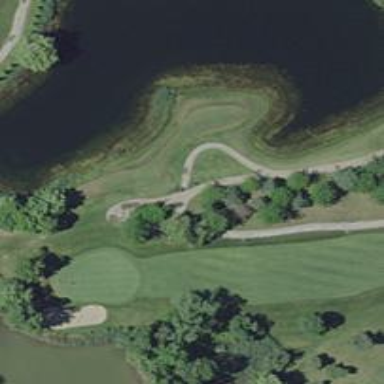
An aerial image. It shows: Water hazard on golf course.